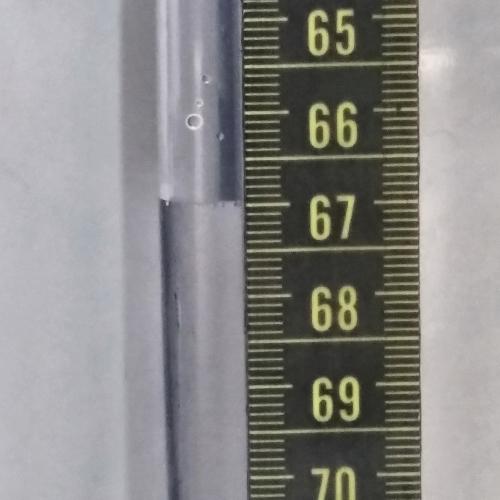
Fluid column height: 67.0 cm